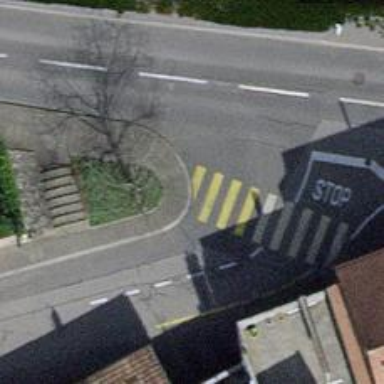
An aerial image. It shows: Kerb serving as barrier.